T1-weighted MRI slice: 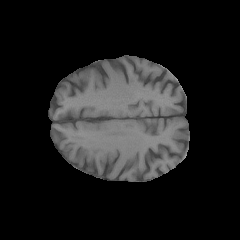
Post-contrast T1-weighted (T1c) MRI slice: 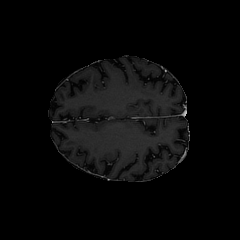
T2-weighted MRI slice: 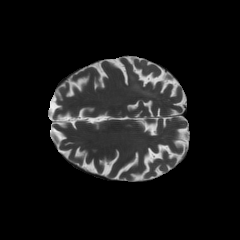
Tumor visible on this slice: yes